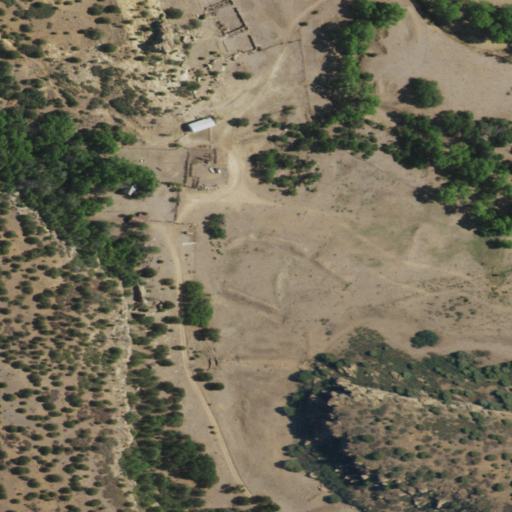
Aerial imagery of valley in New Mexico named Trujillo Canyon containing shrub, grassland, evergreen forest, woody wetlands, and open development